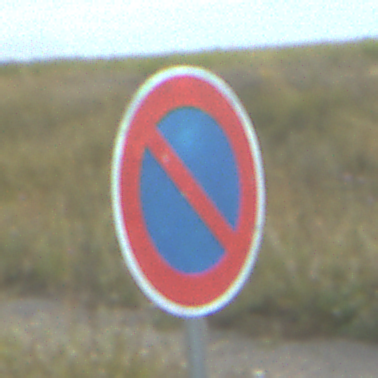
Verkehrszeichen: EingeschraenktesHalteverbot
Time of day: SunriseSunset
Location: Outdoor (RoadRail)
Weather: PartlyCloudy
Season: NotSpecified
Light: Natural